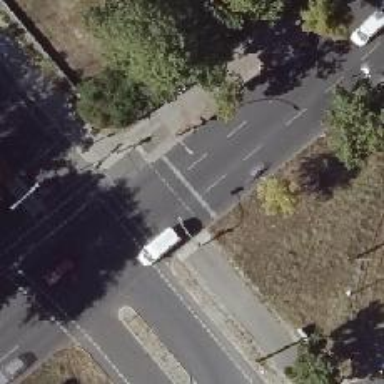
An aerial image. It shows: Road with traffic signals.